Question: I have been trying very unsuccessfully to stack 3 graphs together in a multi-plot layout on a canvas that is a ratio of 2:3(width by height).
'''
set terminal postscript eps enhanced "Helvetica" 24 color
set output "data.eps"
set timefmt "%s"
#set size 1.0,1.5
#set bmargin 2
#set tmargin 2
set size 1.0,1.5
set multiplot layout 3,1
set size 1.0,0.5
set tmargin 2
set bmargin 0
set ylabel 'Distance'
set format x ""
set ytics nomirror font "Helvetica,10"
set key top
plot "trace1.dat" using 1:3 axes x1y1 title "distances" with lines lw 2 lc rgb 'blue'
set size 1.0,0.5
set bmargin 0
set tmargin 0
set ylabel 'Power (W)'
set format x ""
set ytics nomirror font "Helvetica,10"
set key top
plot "trace2.dat" using 1:2 axes x1y1 title "device" with lines lw 2 lc rgb 'red'
set size 1.0,0.5
set bmargin
set tmargin 0
set xdata time
set ylabel 'Power (W)'
set xlabel 'Time (EST)' offset 0,-2.8 font "Helvetica,32
set format x "%b %d, %H:%M"
set ytics nomirror font "Helvetica,10"
set xtics nomirror rotate by 90 offset 0,-2.0 out font "Helvetica,10"
set key top
plot "trace3.dat" using 1:2 axes x1y1 title "aggr" with lines lw 2 lc rgb 'blue'
unset multiplot
'''
When I do something like above, I get the plot shown below, there's a lot of blank space at the top of the canvas and the 3 multiplot graphs seem to overlap each other.

Any kind of help or pointer will be greatly appreciated.
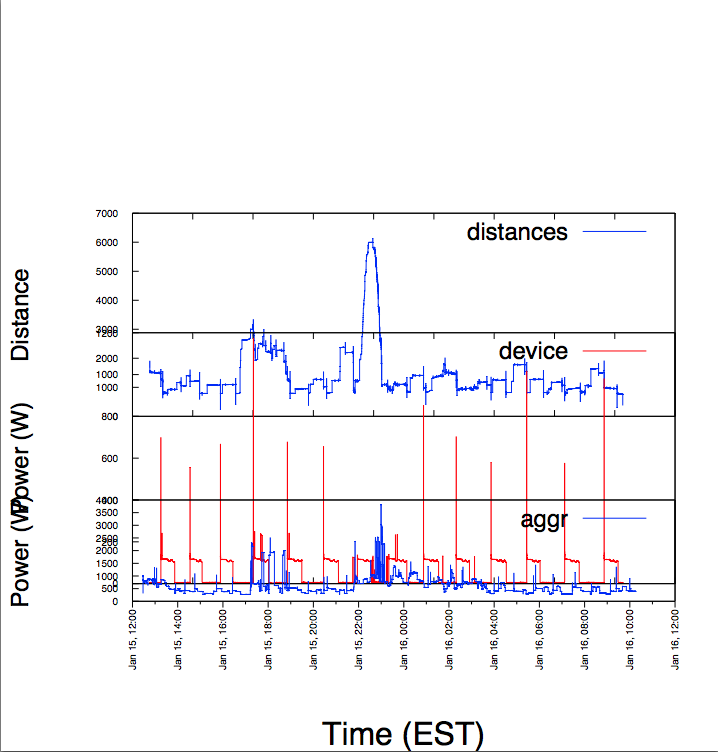
Answer: In order to use a bigger canvas, you must use the 'size' option when setting the terminal, e.g.:
'''
set terminal postscript eps enhanced size 10cm,15cm
'''
'set size' just changes the plot size relative to your canvas. To see this, consider
'''
set terminal wxt
set size 1.0,1.5
plot sin(x)
'''
Parts of the plot disappear, because it is much too high with respect to the canvas.
To stack three plots with same heights, in my opinion its best to use fixed margins:
'''
set terminal pngcairo size 600, 900
set output 'stacking.png'
set lmargin at screen 0.15
set rmargin at screen 0.95
TOP=0.98
DY = 0.29
set multiplot
set offset 0,0,graph 0.05, graph 0.05
set xlabel 'time'
set ylabel 'ylabel 1' offset 1
set tmargin at screen TOP-2*DY
set bmargin at screen TOP-3*DY
set ytics -1000,500,1000
plot 1150*cos(x) title 'First'
set xtics format ''
unset xlabel
set ylabel 'ylabel 2' offset 0
set tmargin at screen TOP-DY
set bmargin at screen TOP-2*DY
set ytics -100,50,100
plot 101*sin(x) title 'Second'
set ylabel 'ylabel 3' offset -1
set tmargin at screen TOP
set bmargin at screen TOP-DY
set ytics -8,4,8
plot 10*sin(2*x) title 'Third'
unset multiplot; set output
'''
The result is (with 4.6.3):

In order to avoid overlapping labels of the 'ytics', you must change the range where the tics are drawn, e.g. with 'set ytics -100,50,100', which puts ytics between '-100' and '100' in steps of '50'. Using 'set ytics rangelimited' doesn't work
To increase the distance between the plot curve and the border, use 'set offset' with 'graph' coordinates, like done in the above script.
I started with the lowest plot, because only that has x labels and an 'xlabel'.